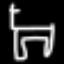
Label: chair